Question: I try to repeat the background image on the GUILayout.
After i search from the website, not able find out how to repeat the image.
is that can tell me why? or how i can make the windows background image able to auto fill?
below is my code.
'''
Texture2D LzIMGBackground;
LzIMGBackground = Resources.LoadAssetAtPath("Assets/Textures/UI/Resources/metal-background-texture.jpg",typeof(Texture2D)) as Texture2D;
GUILayout.BeginVertical (LzIMGBackground, "box");
GUILayout.BeginVertical ("box");
if(GUILayout.Button("Single Player",GUILayout.Width(200))){
Application.LoadLevel("testGUITransitions");
}
GUILayout.EndVertical ();
GUILayout.BeginVertical ("box");
if(GUILayout.Button("Quit",GUILayout.Width(200))){
Application.Quit();
}
GUILayout.EndVertical ();
GUILayout.EndVertical ();
'''
and i had attach the file for example. thanks a lot.

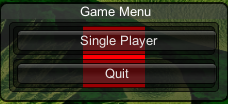
Answer: From <URL> you need to use the 'GUI.DrawTextureWithTexCoords' function
'''
var panelWidth = ...;
var panelHeight = ...;
yourTexture.wrapMode = TextureWrapMode.Repeat;
GUI.DrawTextureWithTexCoords(panelPos, yourTexture,
new Rect(0, 0, screenBounds.width / yourTexture.width, panelHeight / yourTexture.height));
'''